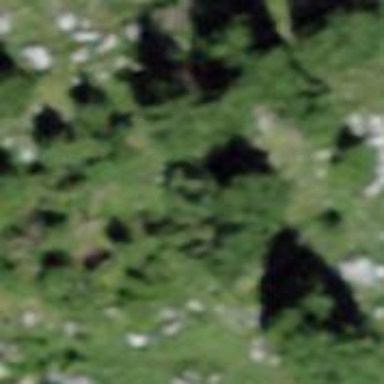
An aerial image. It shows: Forest area.